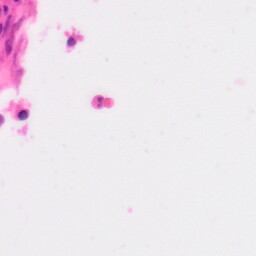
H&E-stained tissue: Colon